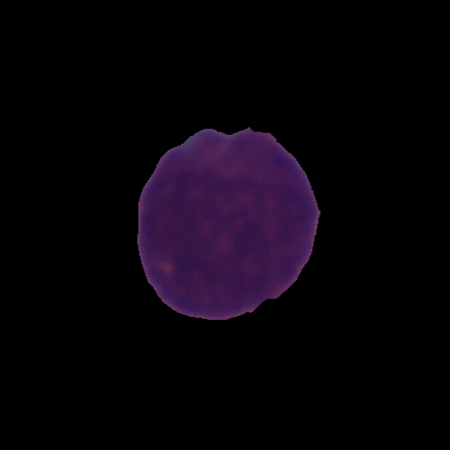
Label: cancer